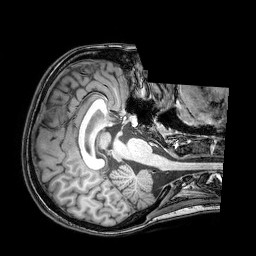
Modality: T1w
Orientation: axial
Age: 26
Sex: female